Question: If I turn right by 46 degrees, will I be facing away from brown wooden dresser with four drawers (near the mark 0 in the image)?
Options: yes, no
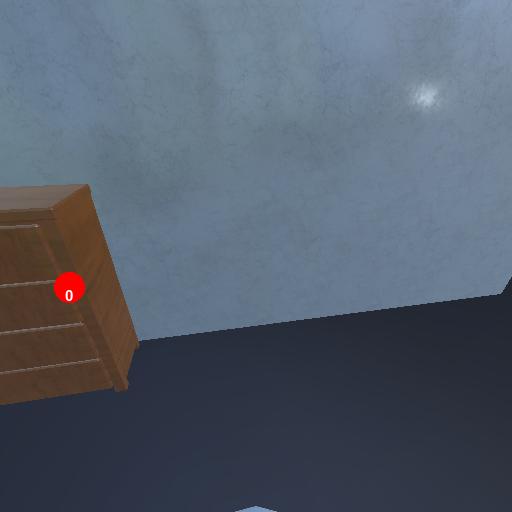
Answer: yes